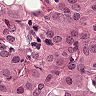
Metastatic tissue present: yes